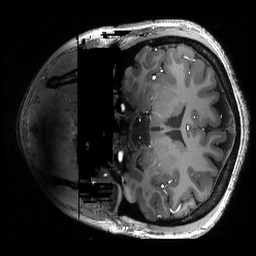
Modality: T1w
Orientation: coronal
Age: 24
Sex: female
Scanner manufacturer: siemens
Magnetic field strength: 6.98 T
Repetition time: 2.53 s
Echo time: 0.00176 s